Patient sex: M
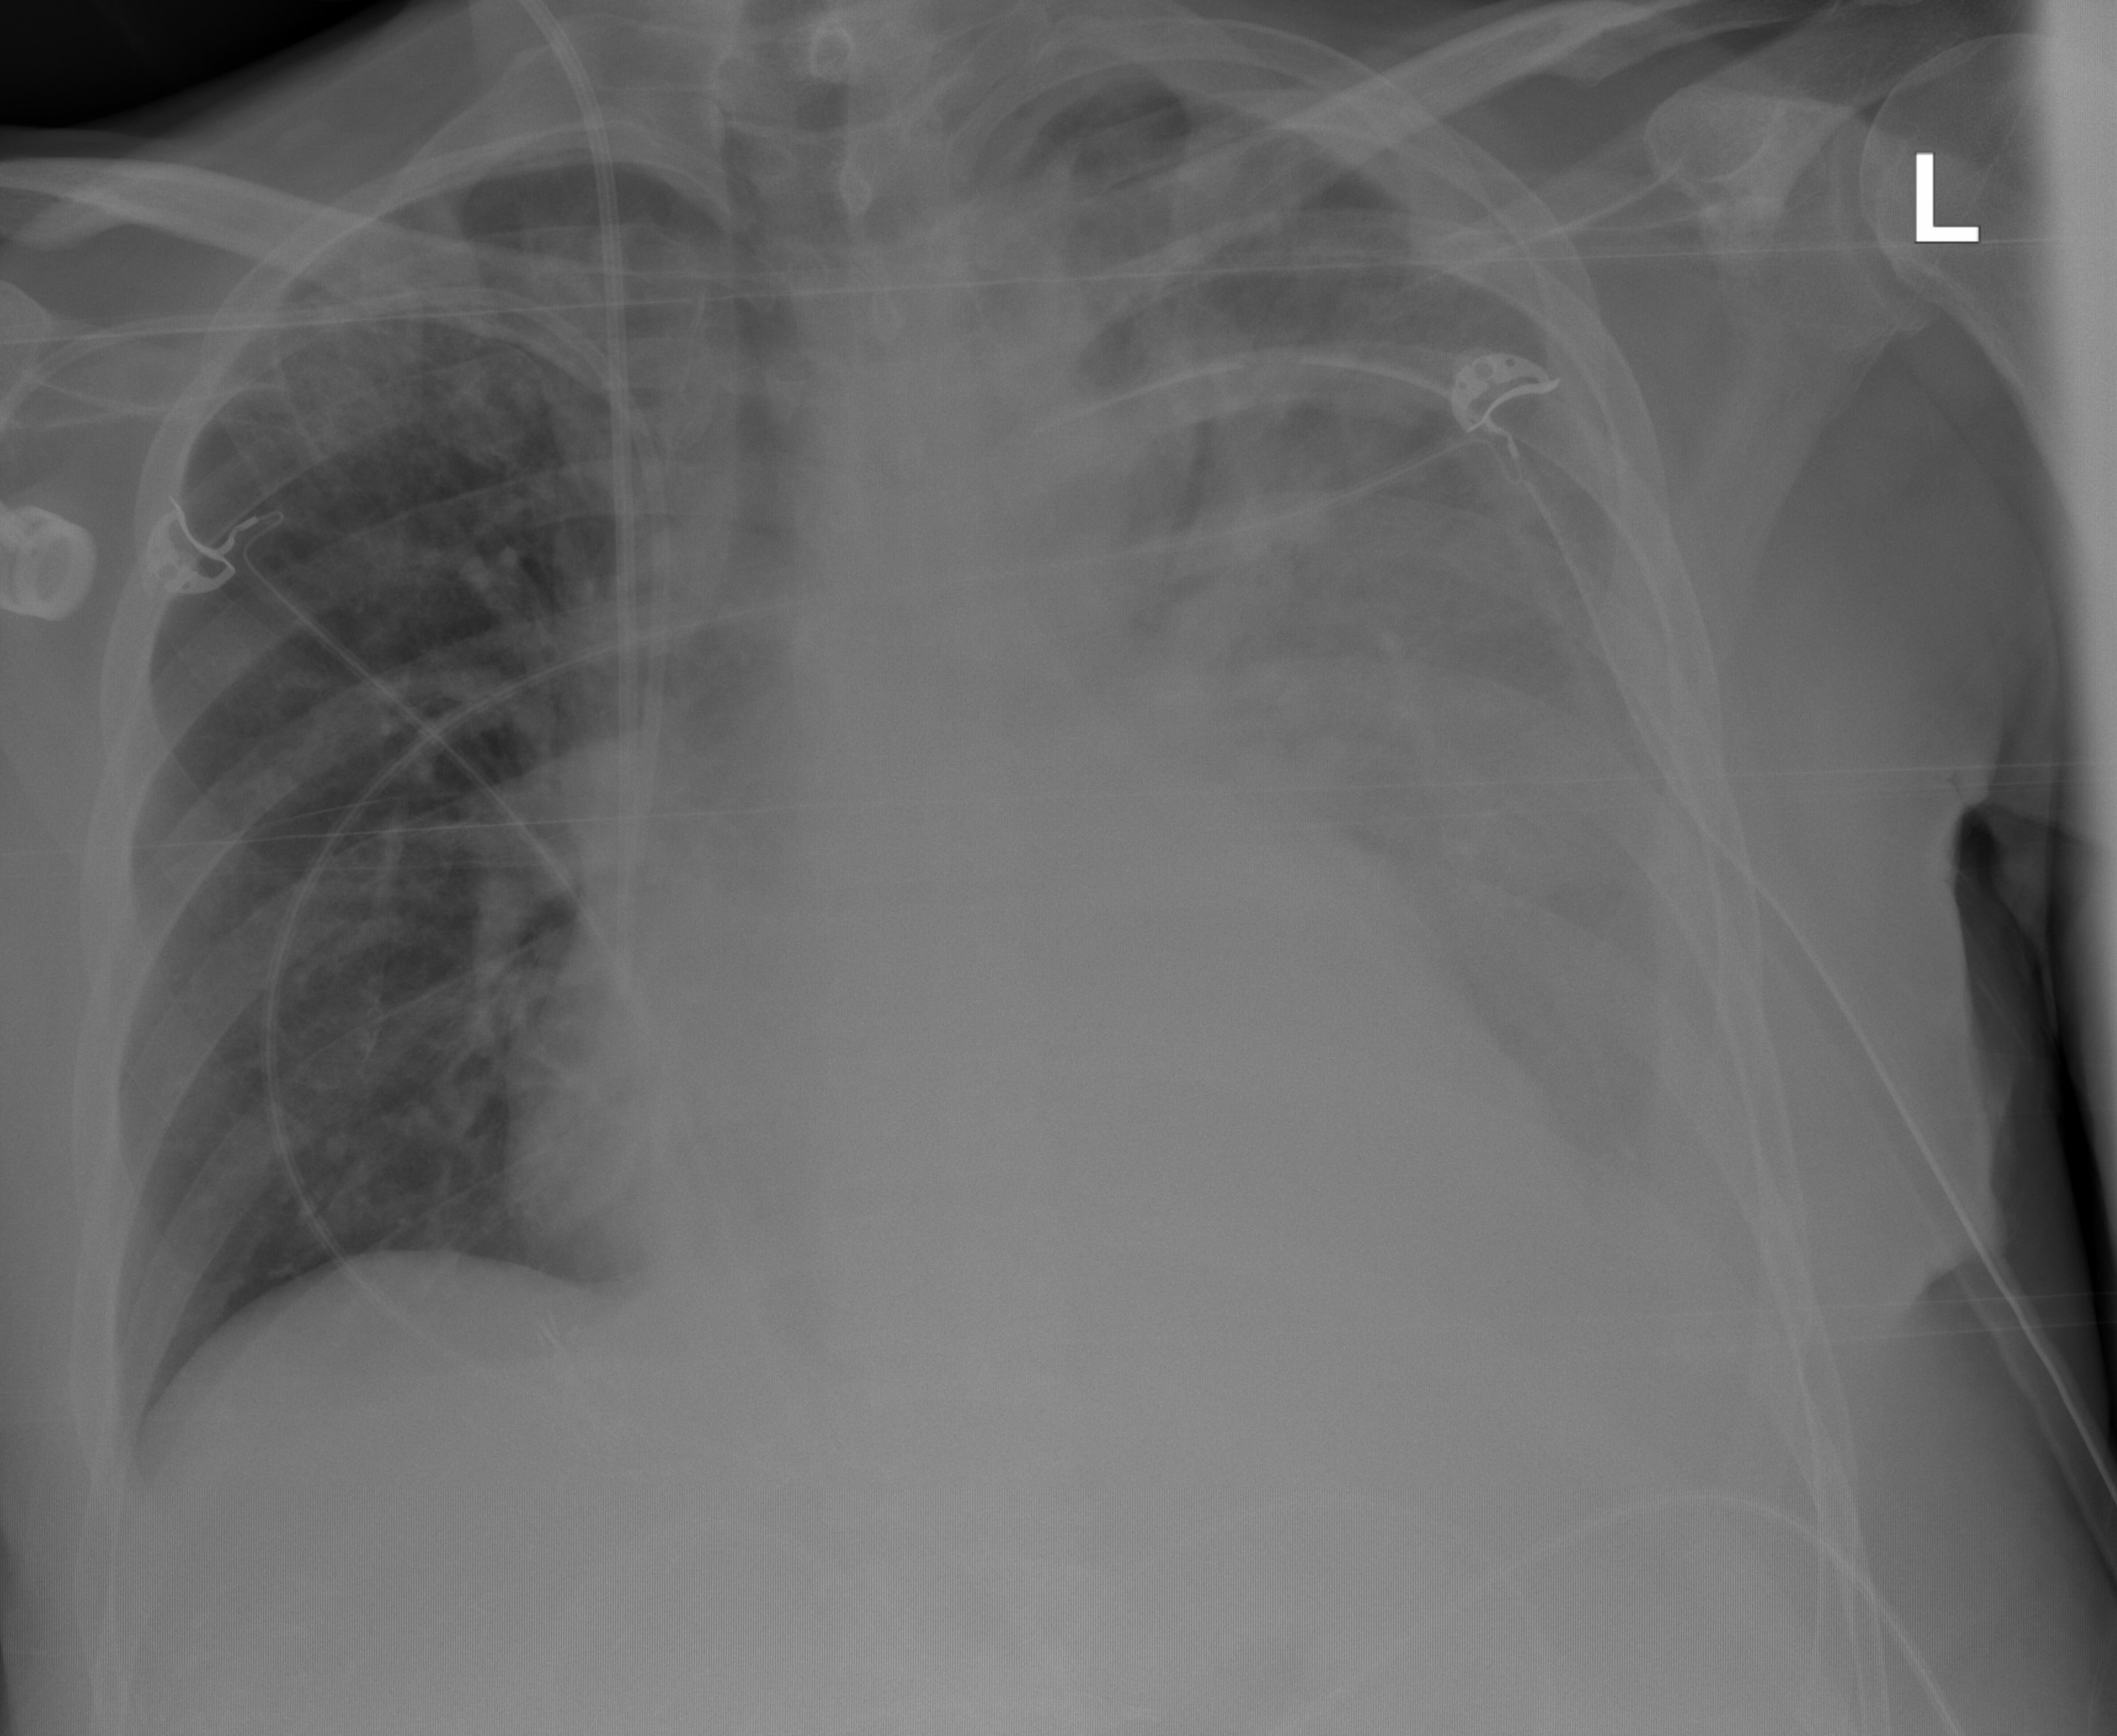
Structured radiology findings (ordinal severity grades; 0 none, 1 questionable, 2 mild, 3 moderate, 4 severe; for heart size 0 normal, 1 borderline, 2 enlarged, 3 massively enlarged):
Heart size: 2
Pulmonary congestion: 2
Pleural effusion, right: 0
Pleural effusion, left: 3
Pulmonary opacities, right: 2
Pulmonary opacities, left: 2
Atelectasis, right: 2
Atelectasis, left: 3